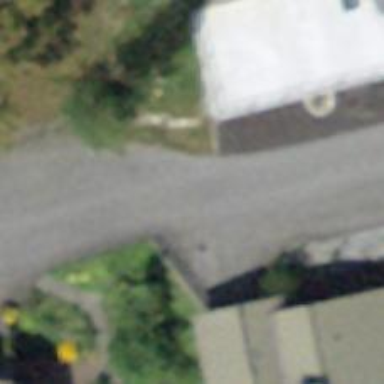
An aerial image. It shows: Driveway leading to service road.